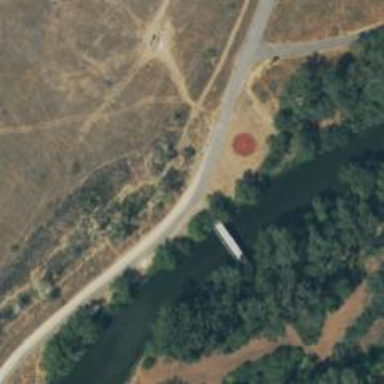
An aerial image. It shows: Disc golf basket.